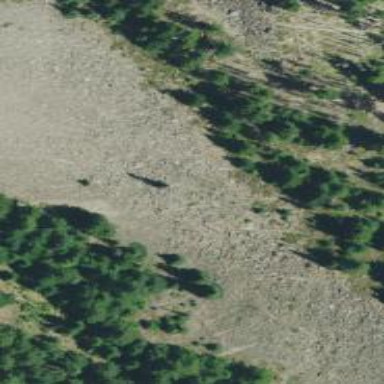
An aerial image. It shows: Natural scree.